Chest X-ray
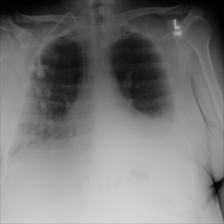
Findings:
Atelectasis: negative
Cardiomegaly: negative
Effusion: negative
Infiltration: negative
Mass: negative
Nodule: negative
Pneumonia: negative
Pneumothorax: negative
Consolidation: negative
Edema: negative
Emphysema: negative
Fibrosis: negative
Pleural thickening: negative
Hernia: negative